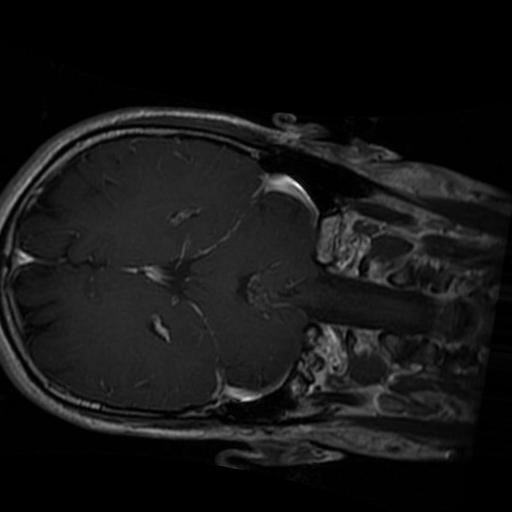
Label: brain_glioma